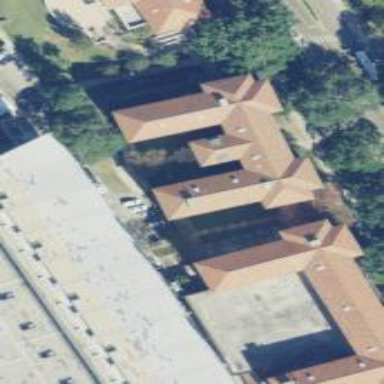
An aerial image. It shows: University building.